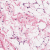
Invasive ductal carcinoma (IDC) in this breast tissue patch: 0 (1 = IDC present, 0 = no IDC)